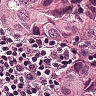
Metastatic tissue present: yes